Question: I want to use datatable in angularjs. I have written directives and data table initializing and displaying rows in table first time.
When searching or filtering,it shows no data in table error message.
Directive code is
'''
"use strict";
invoiceApp.directive('itemTable', function () {
return {
restrict: 'E',
replace: true,
templateUrl: 'app/components/item/item_table.html',
link: function (scope, table) {
table.dataTable();
}
}
})
'''
Template is,
'''
<table my-table id="dt_basic" class="table table-bordered table-hover" width="100%">
<thead>
<tr>
<th class="text-center" width="10">
<input type="checkbox" name="checkbox-inline" id="slt_all">
</th>
<th data-class="expand">Name</th>
<th data-hide="phone">Description</th>
<th data-hide="phone">Unit</th>
<th>Rate</th>
</tr>
</thead>
<tbody>
<tr ng-repeat="item in items">
<td class="text-center"><input type="checkbox" checked="checked" name="checkbox-inline"></td>
<td>{{item.name}}</td>
<td>{{item.description}}</td>
<td>{{item.unit}}</td>
<td>AED {{item.rate}}</td>
</tr>
'''
Controller is,
'''
'use strict';
invoiceApp.controller('itemController', ['$scope', 'ItemService', function ($scope, ItemService) {
$scope.items = //datas
}]);
'''

Why it happening ?
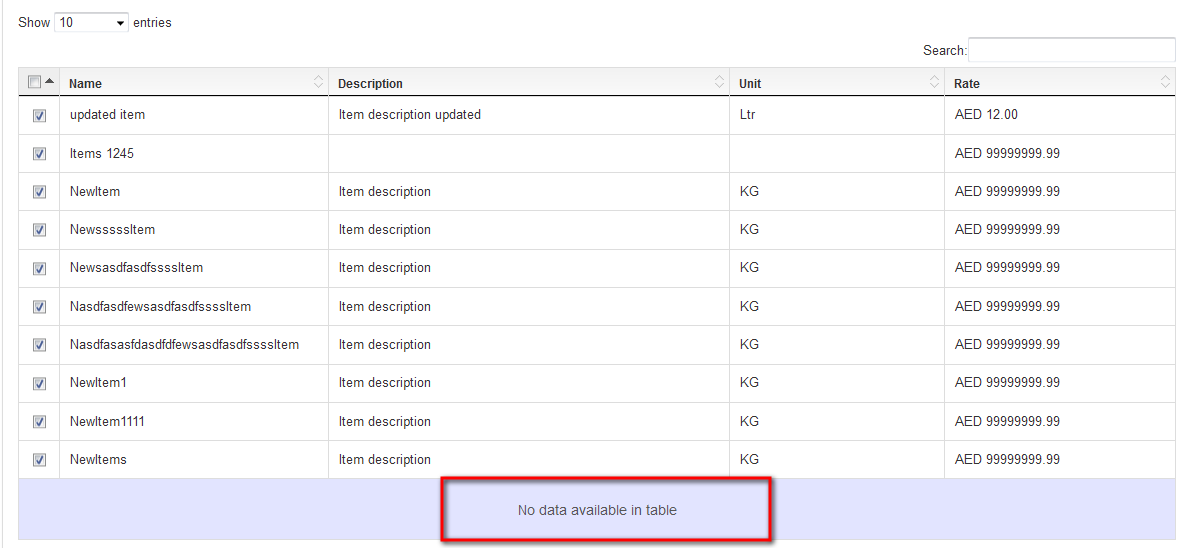
Answer: Instead of creating new directive, simply add 'datatable="' using this angular datatable module
HTML:
'''
<table datatable="" class="row-border hover">
<thead>
<tr>
<th>ID</th>
<th>First name</th>
<th>Last name</th>
</tr>
</thead>
<tbody>
<tr>
<td>1</td>
<td>Foo</td>
<td>Bar</td>
</tr>
<tr>
<td>123</td>
<td>Someone</td>
<td>Youknow</td>
</tr>
<tr>
<td>987</td>
<td>Iamout</td>
<td>Ofinspiration</td>
</tr>
</tbody>
</table>
'''
JS :
'''
angular.module('showcase', ['datatables']);
'''
<URL>